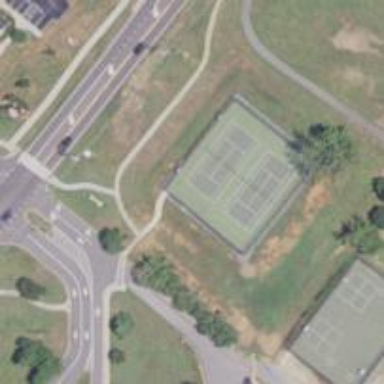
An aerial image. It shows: Tennis court on pitch designated for leisure land.